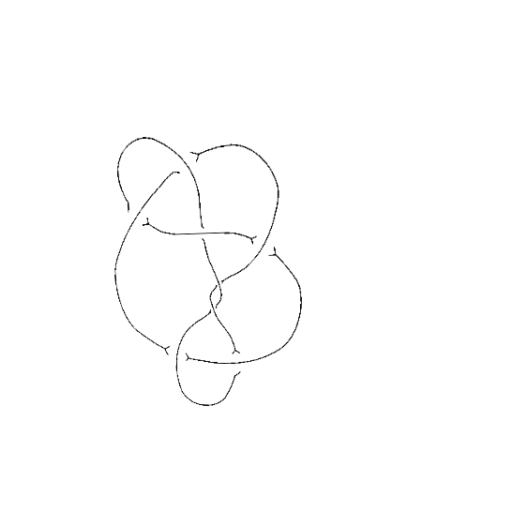
Crossing number: 8